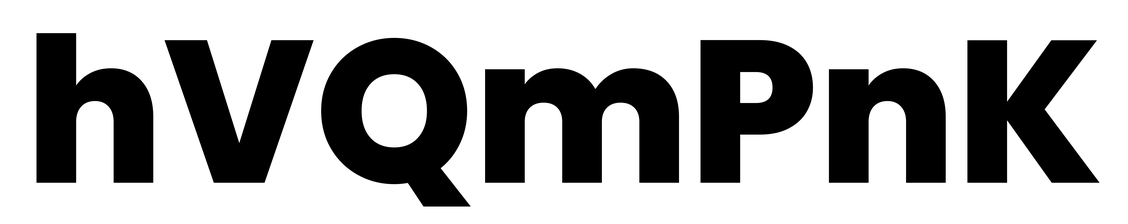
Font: Poppins-ExtraBold